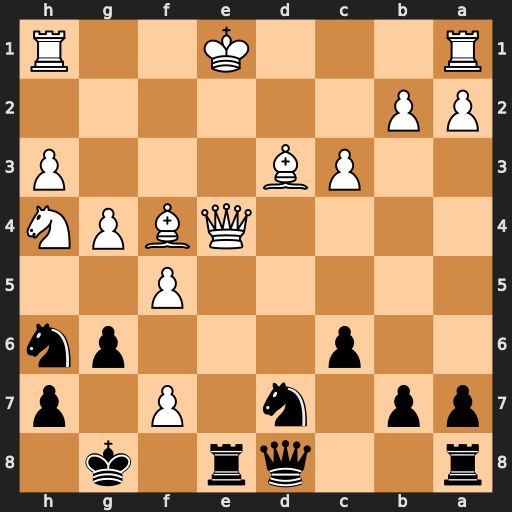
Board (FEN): r2qr1k1/pp1n1P1p/2p3pn/5P2/4QBPN/2PB3P/PP6/R3K2R
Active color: b
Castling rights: KQ
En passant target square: -
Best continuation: Nxf7 O-O-O Rxe4